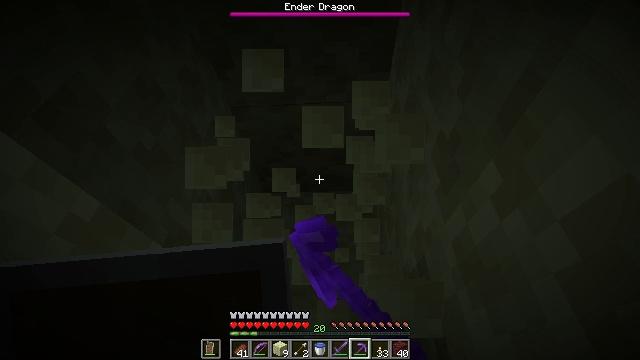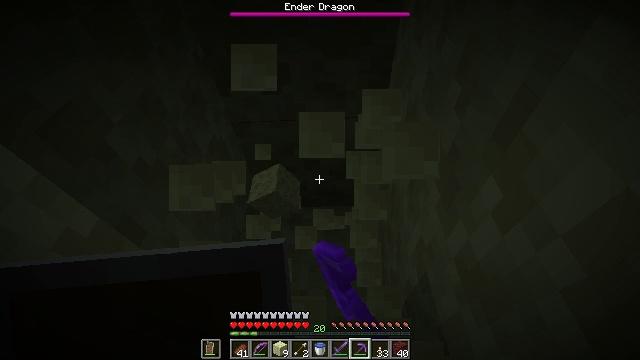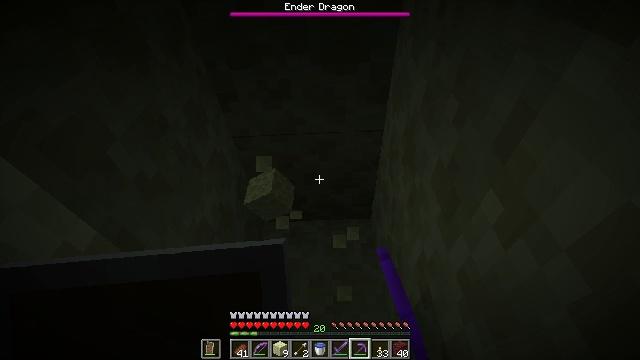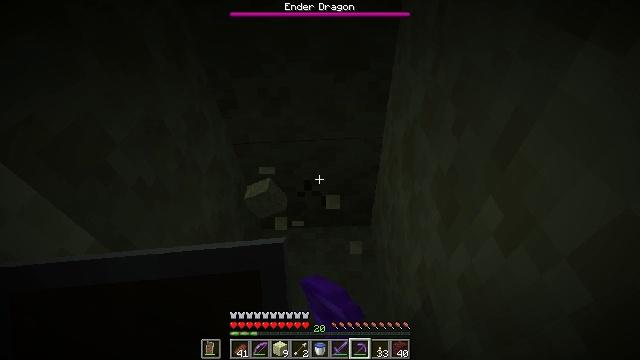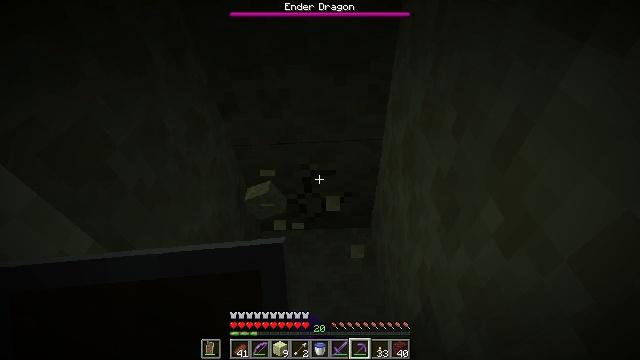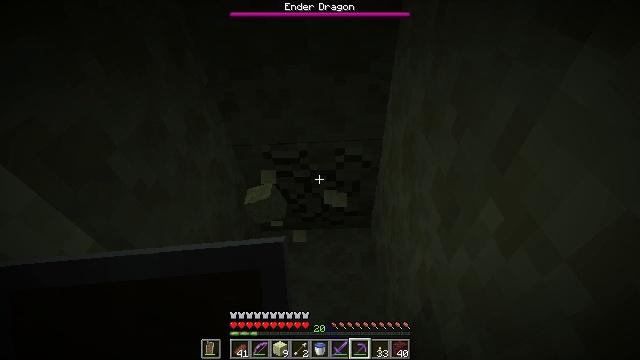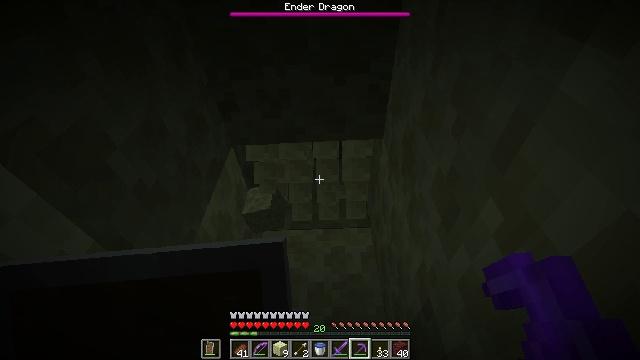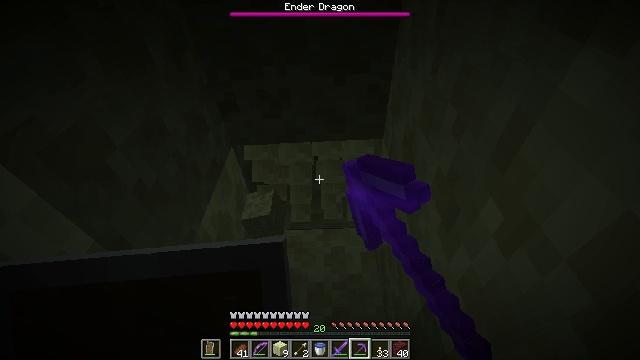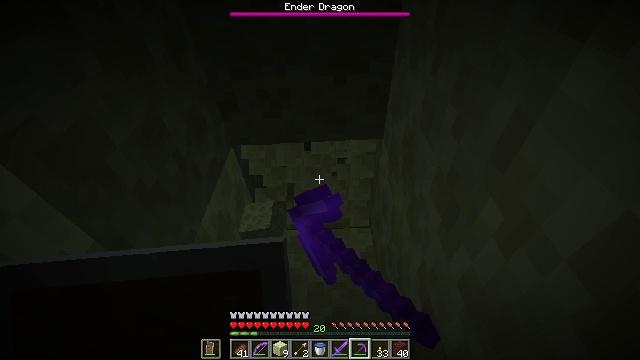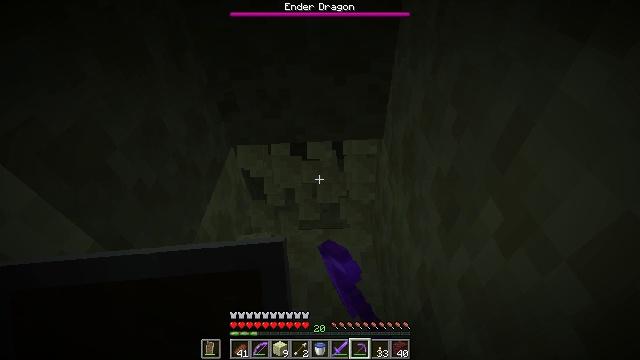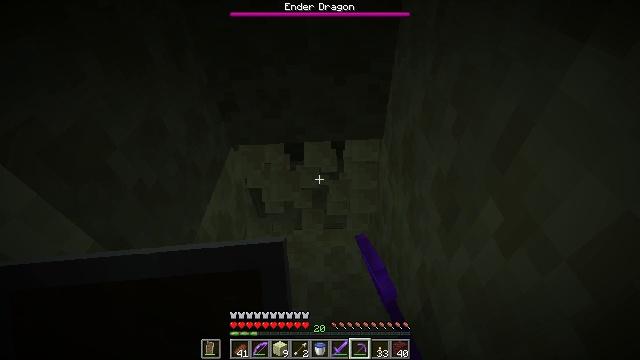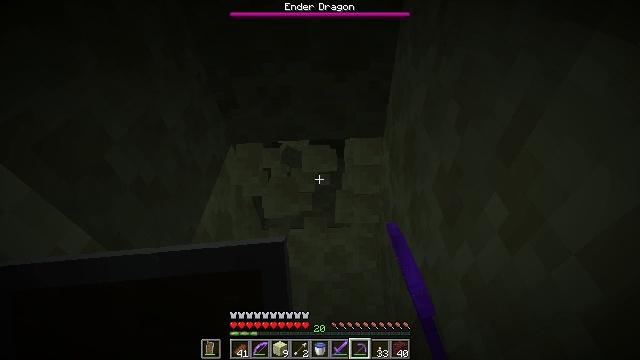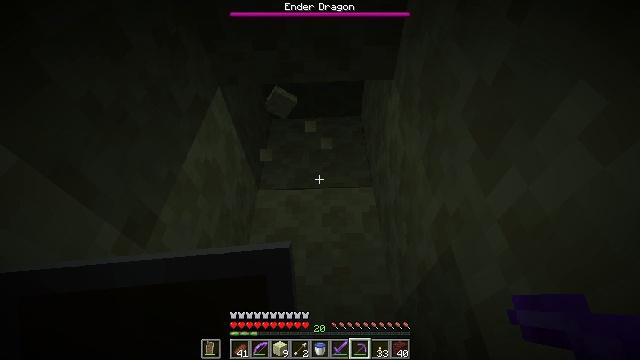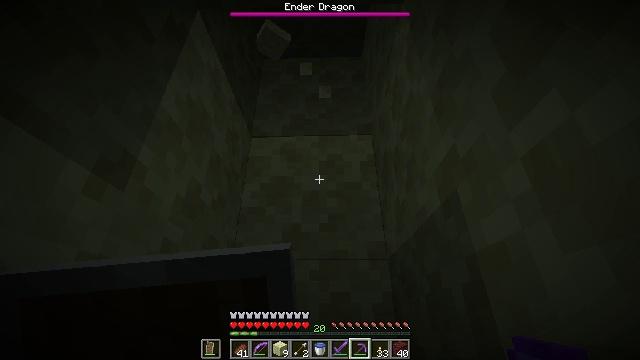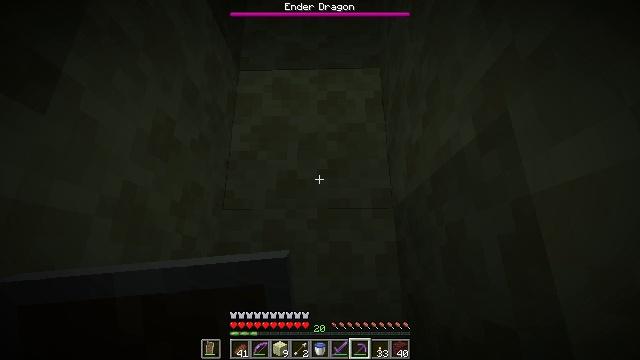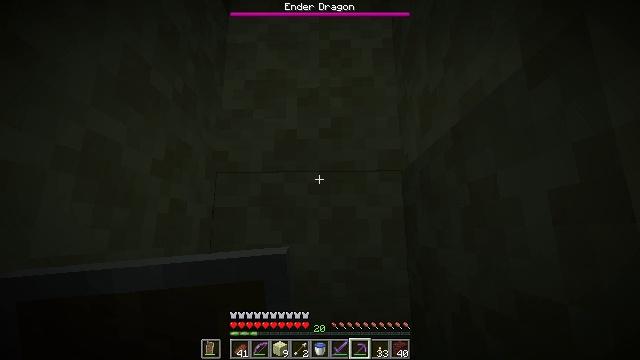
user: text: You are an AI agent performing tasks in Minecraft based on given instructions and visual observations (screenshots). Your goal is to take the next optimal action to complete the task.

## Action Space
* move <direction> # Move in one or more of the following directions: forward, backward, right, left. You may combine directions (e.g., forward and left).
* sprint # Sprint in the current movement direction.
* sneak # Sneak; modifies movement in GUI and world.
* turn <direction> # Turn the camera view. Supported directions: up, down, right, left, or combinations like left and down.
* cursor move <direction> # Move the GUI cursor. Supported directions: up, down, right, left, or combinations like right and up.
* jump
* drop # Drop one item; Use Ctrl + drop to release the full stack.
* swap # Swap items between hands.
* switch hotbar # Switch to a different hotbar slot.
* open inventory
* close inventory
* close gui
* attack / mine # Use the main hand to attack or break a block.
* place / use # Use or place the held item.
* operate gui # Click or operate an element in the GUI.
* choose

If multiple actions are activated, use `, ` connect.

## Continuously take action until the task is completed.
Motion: motion action
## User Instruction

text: Mine the end stone in the End dimension.
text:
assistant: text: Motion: turn up, attack / mine
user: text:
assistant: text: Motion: turn up, attack / mine
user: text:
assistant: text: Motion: turn up, attack / mine
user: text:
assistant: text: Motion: attack / mine
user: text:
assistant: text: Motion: attack / mine
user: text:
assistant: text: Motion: attack / mine
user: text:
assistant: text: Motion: attack / mine
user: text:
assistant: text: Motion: attack / mine
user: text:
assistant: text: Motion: attack / mine
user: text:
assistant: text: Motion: no_op
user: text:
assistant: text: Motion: move forward
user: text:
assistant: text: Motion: move forward, turn down
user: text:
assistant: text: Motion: move forward, turn down
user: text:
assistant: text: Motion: move forward, turn down
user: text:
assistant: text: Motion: move forward, turn down
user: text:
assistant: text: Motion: move forward, turn down
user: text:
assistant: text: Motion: move forward, jump
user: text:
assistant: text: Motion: move forward, jump
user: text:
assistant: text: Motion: move forward, jump
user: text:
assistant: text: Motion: move forward, jump
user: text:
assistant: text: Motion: move forward, jump
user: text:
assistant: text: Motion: move forward
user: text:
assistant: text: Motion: no_op
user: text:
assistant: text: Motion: no_op
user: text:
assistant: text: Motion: attack / mine
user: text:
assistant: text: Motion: attack / mine
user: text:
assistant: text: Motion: attack / mine
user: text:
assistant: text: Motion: attack / mine
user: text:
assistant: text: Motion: attack / mine
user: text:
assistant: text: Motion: attack / mine